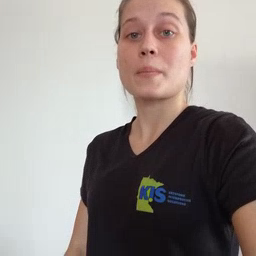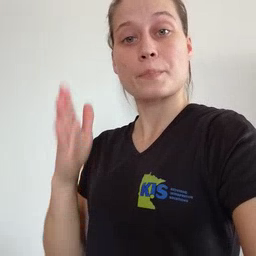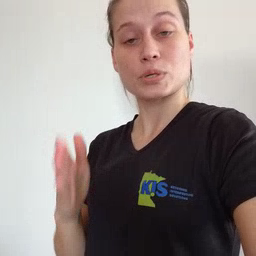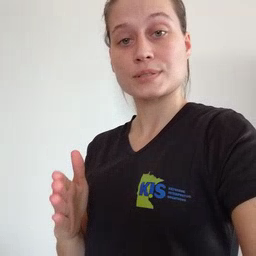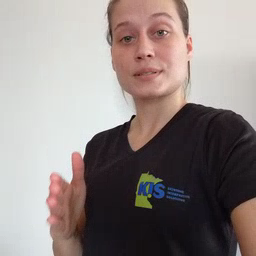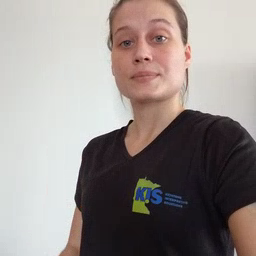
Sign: person